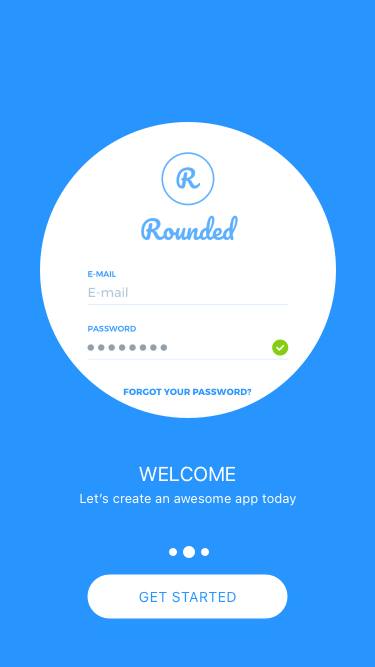
Text in this UI design:
Welcome
Let’s create an awesome app today